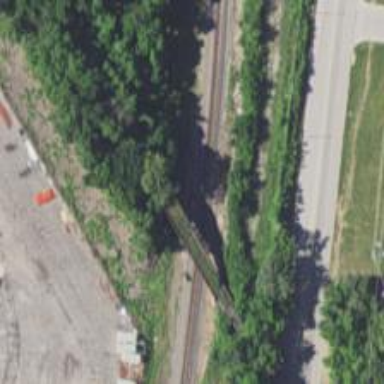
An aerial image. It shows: Abandoned railway bridge.